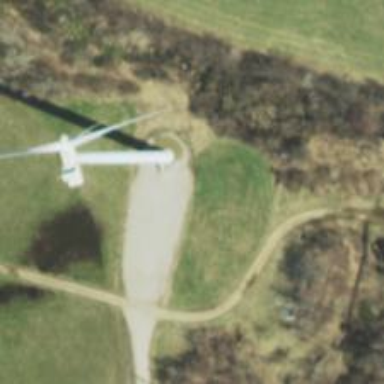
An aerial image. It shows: Wind turbine generator made by Vestas. The generator utilizes wind as its power source and belongs to the horizontal axis type.